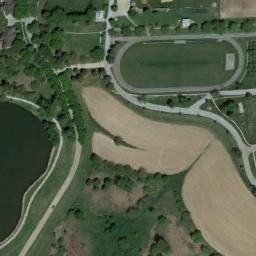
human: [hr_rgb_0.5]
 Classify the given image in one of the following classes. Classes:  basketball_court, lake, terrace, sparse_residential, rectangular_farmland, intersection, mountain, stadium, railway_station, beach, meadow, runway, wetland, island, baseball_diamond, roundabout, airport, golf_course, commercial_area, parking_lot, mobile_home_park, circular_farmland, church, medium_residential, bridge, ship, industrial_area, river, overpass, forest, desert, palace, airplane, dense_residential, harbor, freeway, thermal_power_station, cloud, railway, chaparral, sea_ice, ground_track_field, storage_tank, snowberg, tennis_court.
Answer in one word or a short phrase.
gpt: ground_track_field